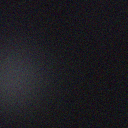
Screen state: off